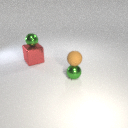
small green metal sphere below small brown rubber sphere